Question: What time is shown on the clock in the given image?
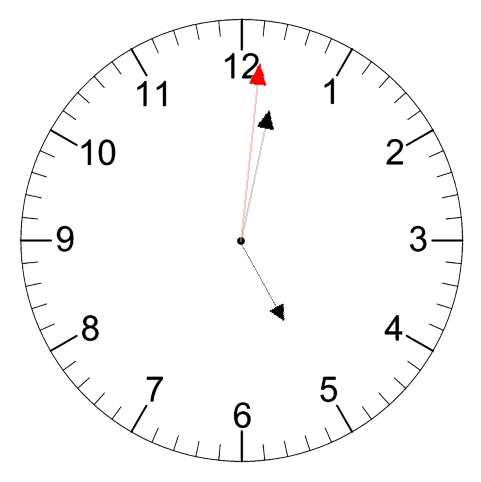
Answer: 05:02:01